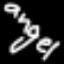
Label: angel